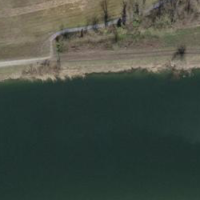
EUNIS habitat code: 15
Species observed at this site:
Podiceps cristatus
Lycopus europaeus
Mentha aquatica
Cardamine pratensis
Prunus padus
Aythya ferina
Juncus inflexus
Pica pica
Aythya fuligula
Prunus spinosa
Circaea lutetiana
Calopteryx splendens